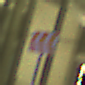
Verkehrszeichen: RichtungstafelnInKurvenGrossRechts
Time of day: Night
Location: Outdoor (Urban)
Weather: PartlyCloudy
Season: NotSpecified
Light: Artificial